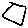
Label: square